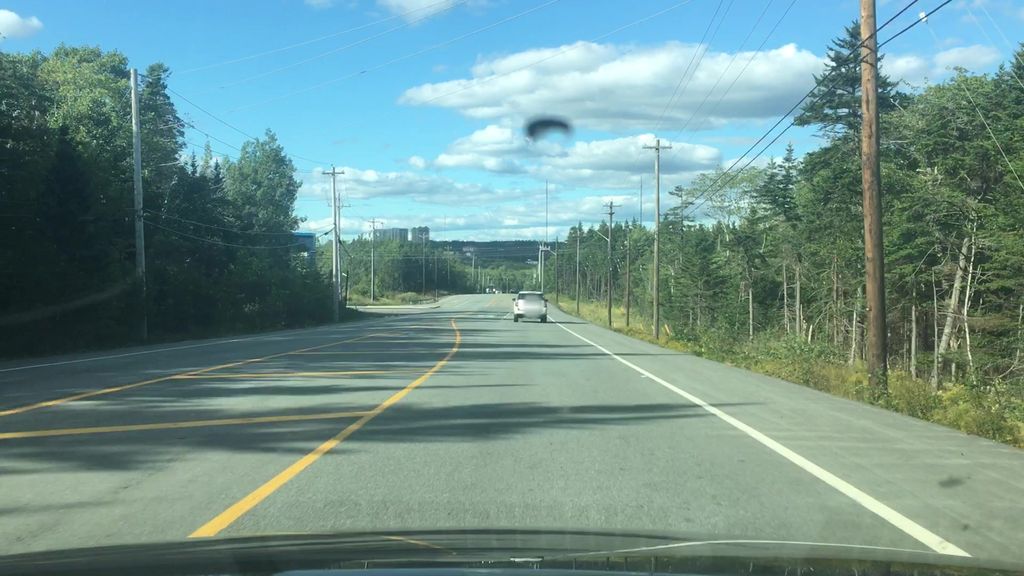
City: halifax